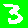
Digit: 3